Field crop: tomato
Growth stage: 2
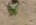
Species: solanum